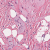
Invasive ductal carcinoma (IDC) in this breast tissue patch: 1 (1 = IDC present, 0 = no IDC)